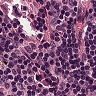
Metastatic tissue present: no